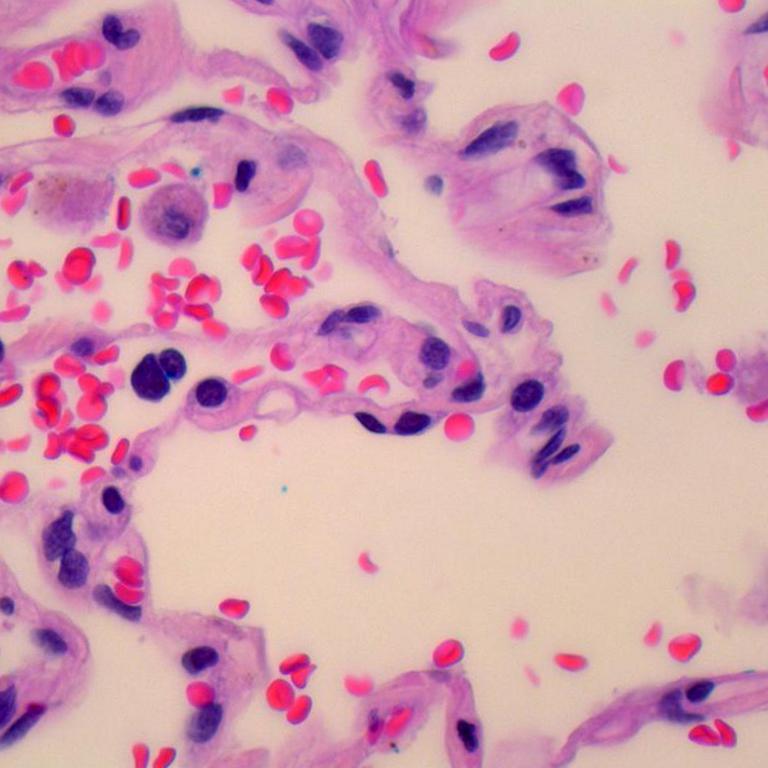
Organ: lung
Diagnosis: benign